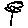
Label: flower